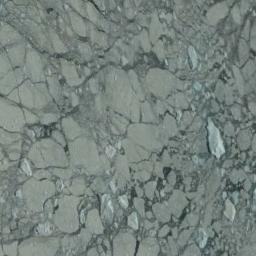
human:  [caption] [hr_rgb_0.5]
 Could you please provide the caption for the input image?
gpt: The sea is surrounded by sea ice .

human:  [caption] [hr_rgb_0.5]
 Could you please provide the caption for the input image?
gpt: There are many ice on the light green sea .

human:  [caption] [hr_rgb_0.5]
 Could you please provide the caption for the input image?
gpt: A lot of sea ice of different sizes gathers together .

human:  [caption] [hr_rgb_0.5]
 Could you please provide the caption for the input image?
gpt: Countless ice cubes of all sizes are tightly connected into a large floating piece on the deep blue sea, And cover the entire sea surface .

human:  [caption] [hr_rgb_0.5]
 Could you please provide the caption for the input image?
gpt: There are sea ice linked into sheets .